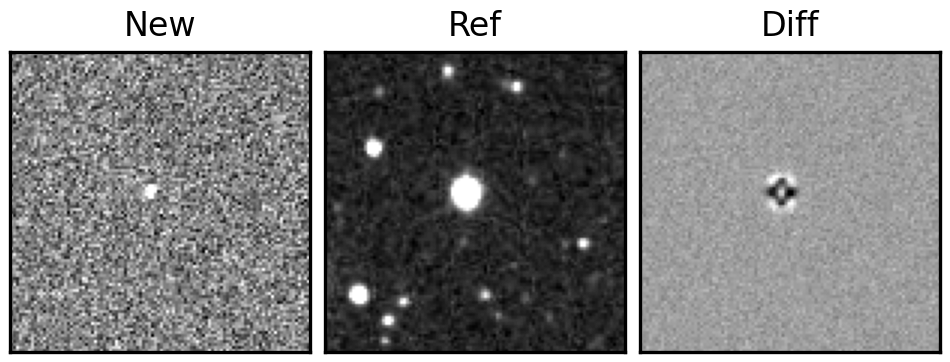
Label: bogus